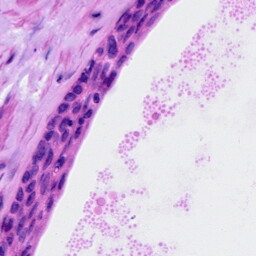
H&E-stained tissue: Ovarian